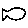
Label: fish